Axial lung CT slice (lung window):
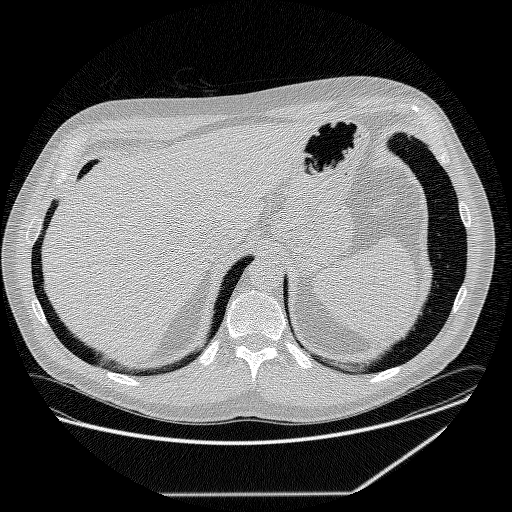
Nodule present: no